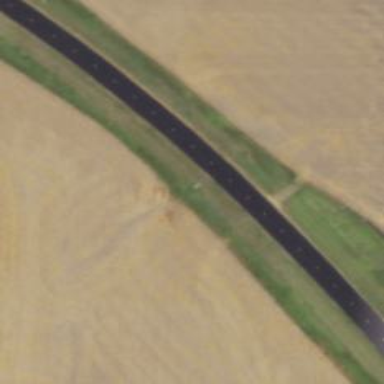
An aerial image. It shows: Primary road with asphalt surface.